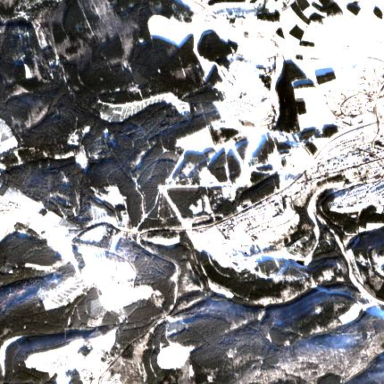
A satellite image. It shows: Area designated for winter sports.